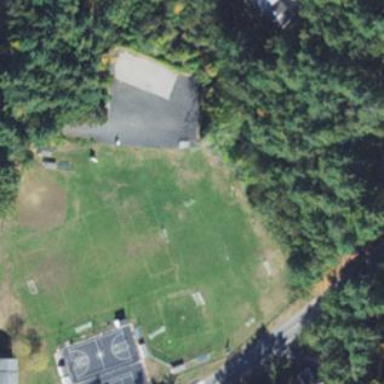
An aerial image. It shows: Soccer pitch designated for leisure and sports activities.